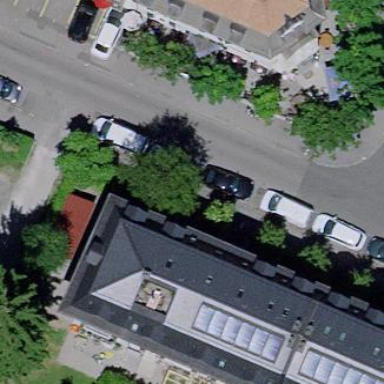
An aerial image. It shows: Building with mansard roof design.